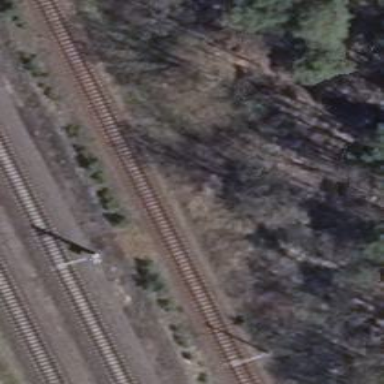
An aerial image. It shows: Abandoned railway.